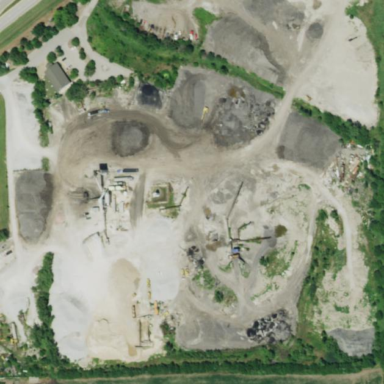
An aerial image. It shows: Quarry area.